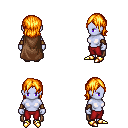
a pixel art fantasy rpg character, female body template, dark elf, purple skin, brown cape, red pants, light blonde long bangs hairstyle, cloth bracers, gold boots, four views (front, back, left, right), 2x2 character sprite sheet, small pixel art, hard edges, no anti-aliasing